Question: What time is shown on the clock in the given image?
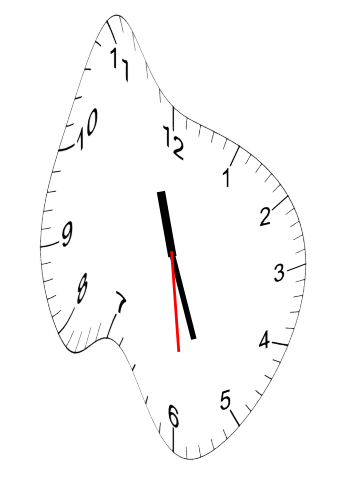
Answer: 11:26:29